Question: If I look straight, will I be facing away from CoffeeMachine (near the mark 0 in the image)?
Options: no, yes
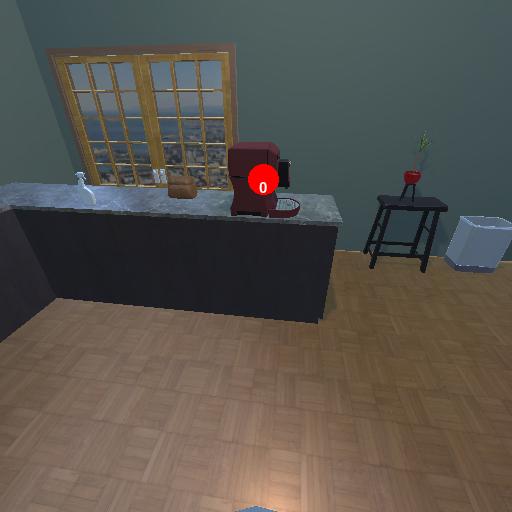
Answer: no